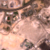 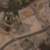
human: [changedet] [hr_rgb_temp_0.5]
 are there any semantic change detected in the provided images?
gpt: A big road and some new buildings appear between the urbanized areas in the desert.